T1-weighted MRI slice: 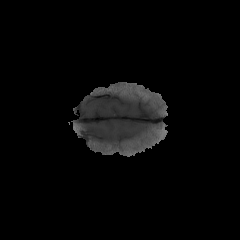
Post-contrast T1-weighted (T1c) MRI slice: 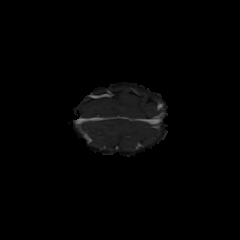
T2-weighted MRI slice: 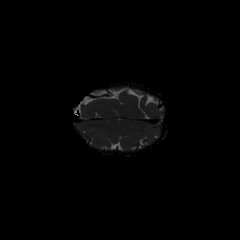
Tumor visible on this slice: no